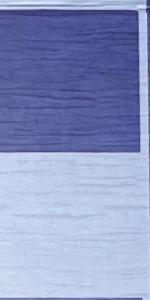
Label: Empty